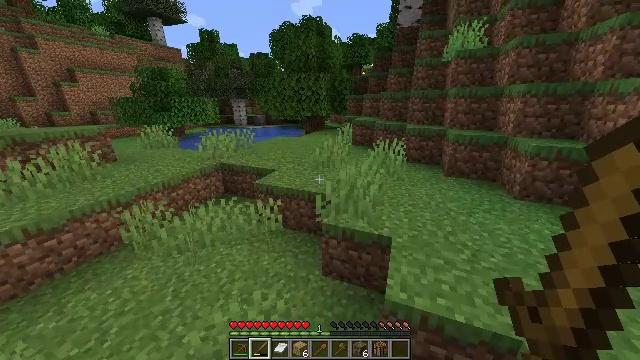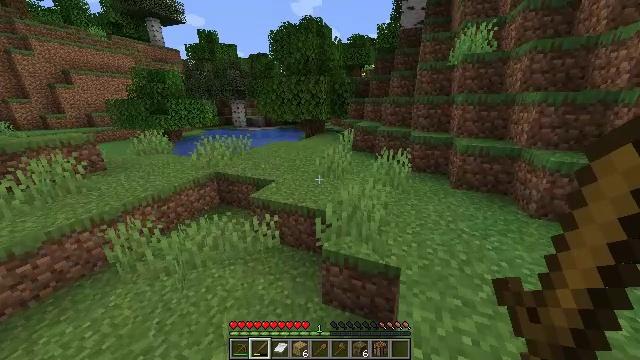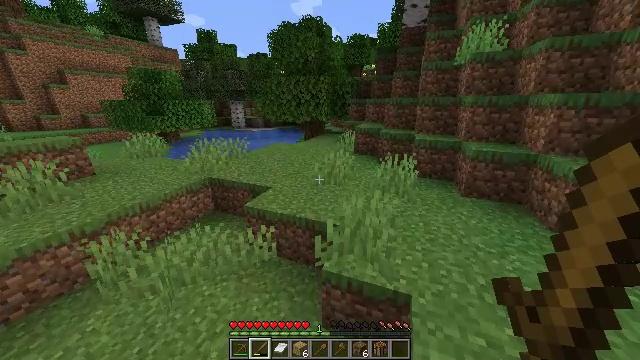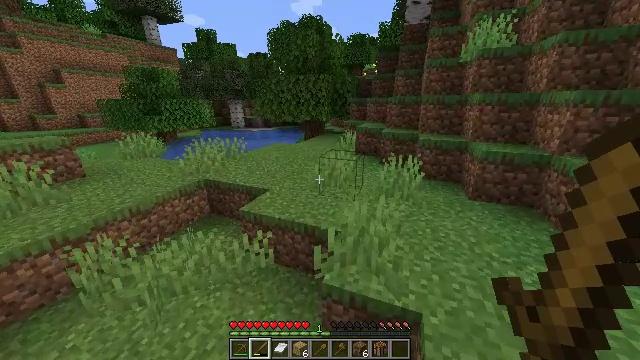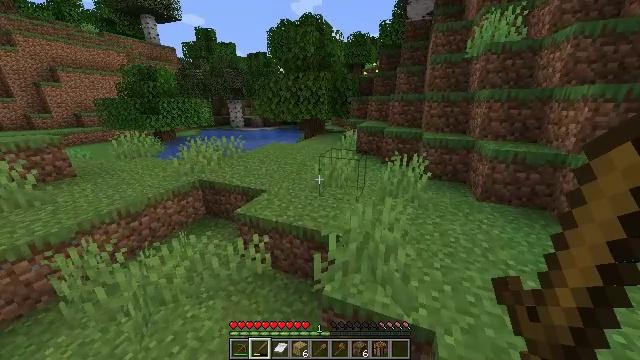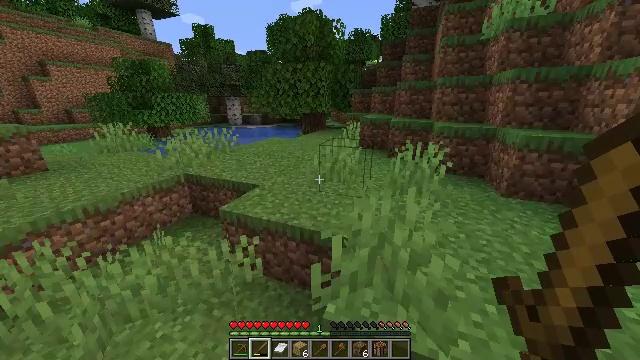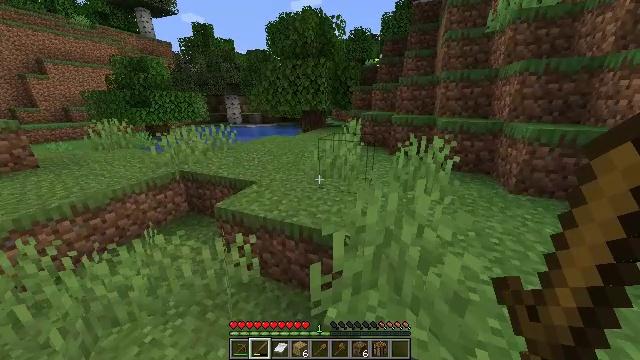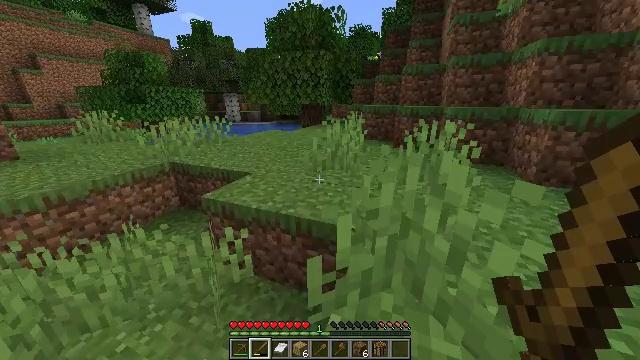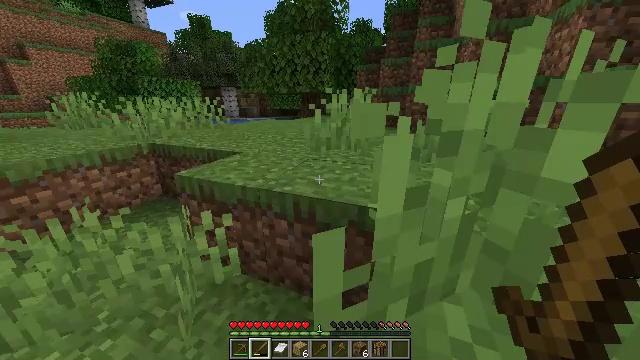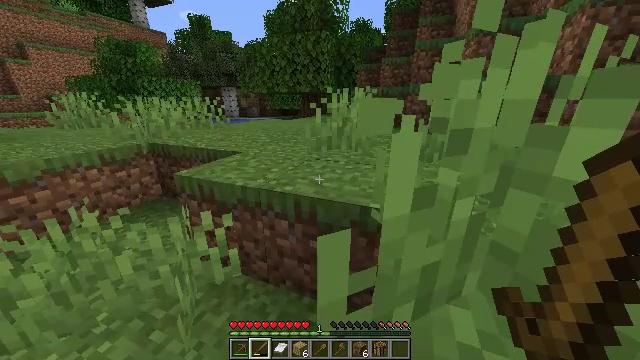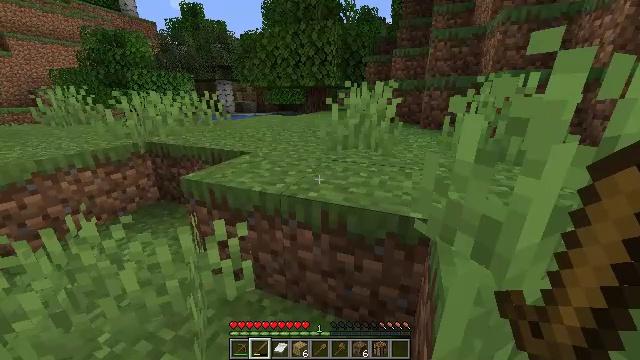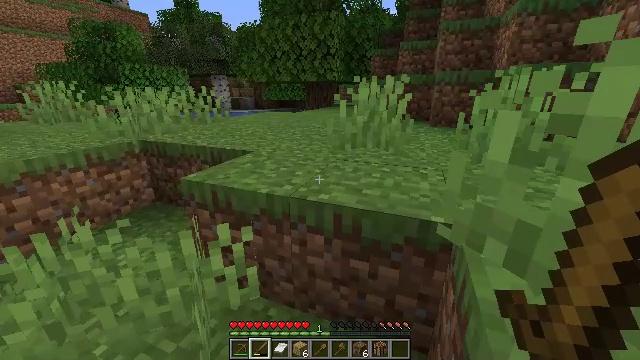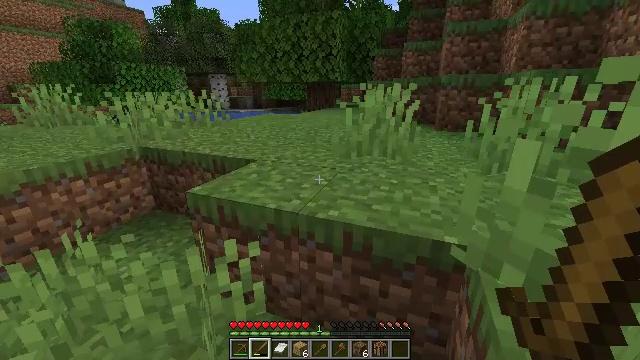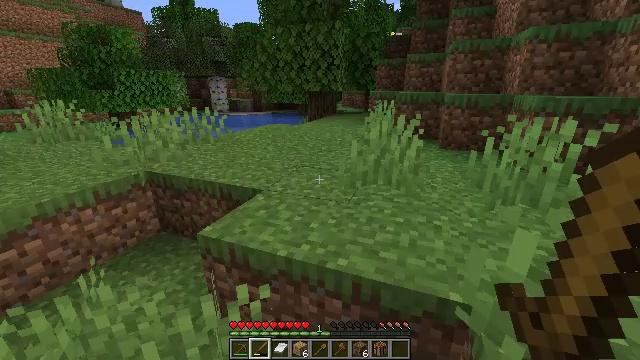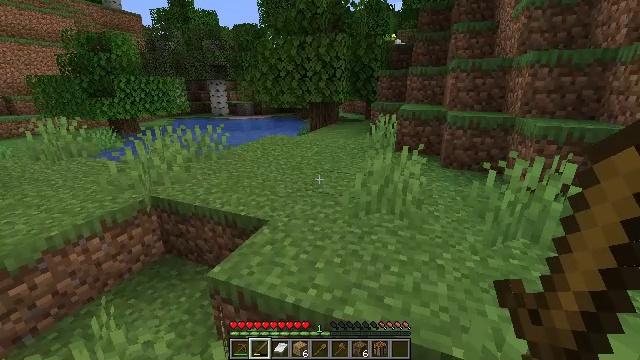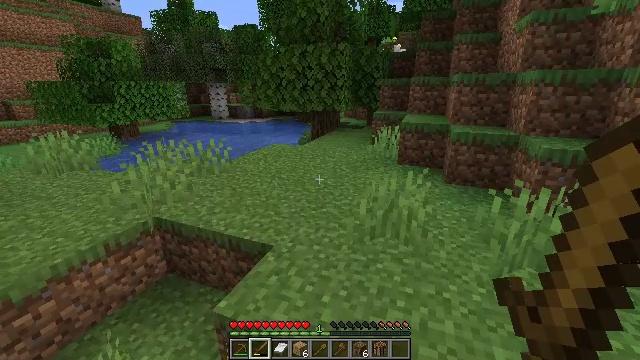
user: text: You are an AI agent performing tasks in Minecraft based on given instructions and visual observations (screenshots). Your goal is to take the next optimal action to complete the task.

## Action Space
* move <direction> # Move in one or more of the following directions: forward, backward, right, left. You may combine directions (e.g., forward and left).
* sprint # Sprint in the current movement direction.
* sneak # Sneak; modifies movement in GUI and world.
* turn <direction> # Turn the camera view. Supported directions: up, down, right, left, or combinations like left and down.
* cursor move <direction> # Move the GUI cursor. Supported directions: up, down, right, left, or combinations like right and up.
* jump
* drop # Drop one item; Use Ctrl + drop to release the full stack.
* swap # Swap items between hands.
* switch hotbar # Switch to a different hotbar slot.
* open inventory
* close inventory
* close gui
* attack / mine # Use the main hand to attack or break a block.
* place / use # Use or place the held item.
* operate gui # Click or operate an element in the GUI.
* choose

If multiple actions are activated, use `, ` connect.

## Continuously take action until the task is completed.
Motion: motion action
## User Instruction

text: Mine oak leaves.
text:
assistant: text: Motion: move forward, sprint
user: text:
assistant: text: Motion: move forward, sprint
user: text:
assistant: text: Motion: move forward, sprint
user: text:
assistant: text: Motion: move forward, sprint
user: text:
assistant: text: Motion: move forward, sprint
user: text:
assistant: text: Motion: move forward, sprint
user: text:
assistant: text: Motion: move forward, sprint
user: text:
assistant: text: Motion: move forward, sprint
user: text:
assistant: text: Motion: move forward, sprint
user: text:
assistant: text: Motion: move forward, sprint
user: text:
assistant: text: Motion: move forward, sprint
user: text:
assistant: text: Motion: move forward, sprint, jump
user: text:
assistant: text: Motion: move forward, sprint, jump
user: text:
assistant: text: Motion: move forward, sprint, jump
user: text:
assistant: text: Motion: move forward, sprint, jump
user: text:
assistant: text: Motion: move forward, sprint, jump
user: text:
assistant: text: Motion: move forward, sprint
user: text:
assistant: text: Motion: move forward, sprint
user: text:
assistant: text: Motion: move forward, sprint
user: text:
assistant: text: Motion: move forward, sprint
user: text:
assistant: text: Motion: move forward, sprint
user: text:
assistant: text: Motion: move forward, sprint
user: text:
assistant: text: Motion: move forward, sprint
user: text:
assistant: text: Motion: move forward, sprint
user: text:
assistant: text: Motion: move forward, sprint
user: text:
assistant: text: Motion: move forward, sprint
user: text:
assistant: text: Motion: move forward, sprint
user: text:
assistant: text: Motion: move forward, sprint
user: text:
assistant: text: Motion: move forward, sprint
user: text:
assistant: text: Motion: move forward, sprint, jump